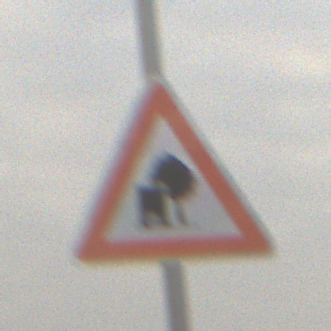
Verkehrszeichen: UnzureichendesLichtraumprofil
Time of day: MorningAfternoon
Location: Outdoor (Suburban)
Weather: Overcast
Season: NotSpecified
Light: Natural